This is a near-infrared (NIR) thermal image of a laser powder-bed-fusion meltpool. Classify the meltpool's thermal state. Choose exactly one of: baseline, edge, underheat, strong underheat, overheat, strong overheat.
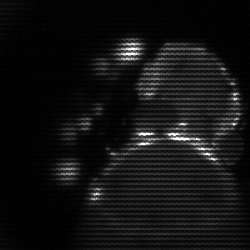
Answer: edge